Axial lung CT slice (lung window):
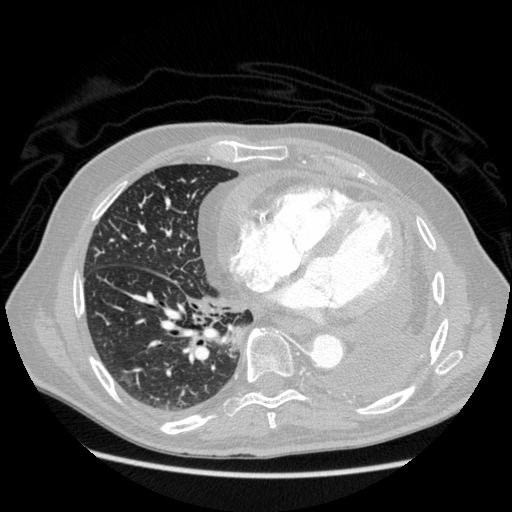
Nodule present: no